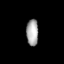
Tissue: lung
Cell type: Endothelial cells
Senescence score: 0.6098
Nuclear area (px): 308
Mean DAPI intensity: 168.51